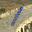
Label: 1